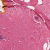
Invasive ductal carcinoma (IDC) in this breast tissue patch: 0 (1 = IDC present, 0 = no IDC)